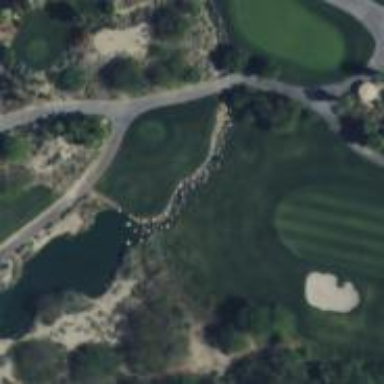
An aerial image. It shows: Water hazard on golf course.